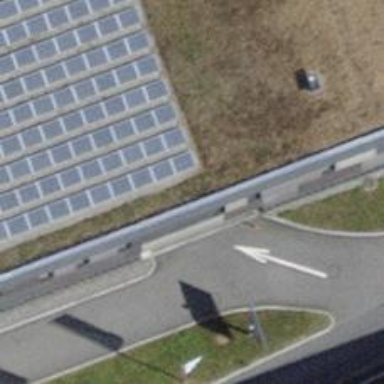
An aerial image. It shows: Entrance to multi-storey parking facility.